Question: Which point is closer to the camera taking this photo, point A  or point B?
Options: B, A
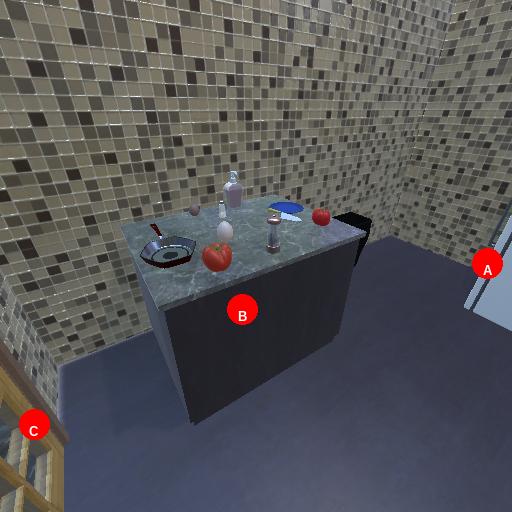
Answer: B